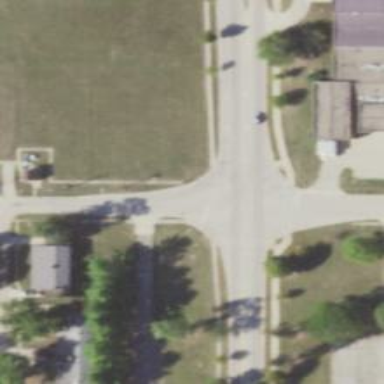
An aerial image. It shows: Marked crossing on the road.